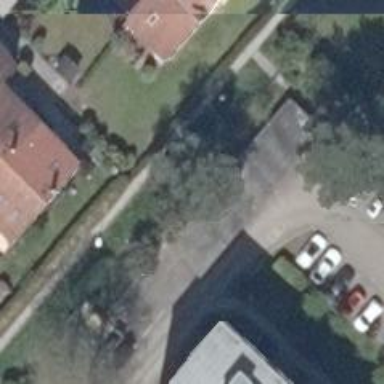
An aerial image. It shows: Group of garages.